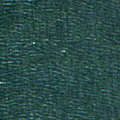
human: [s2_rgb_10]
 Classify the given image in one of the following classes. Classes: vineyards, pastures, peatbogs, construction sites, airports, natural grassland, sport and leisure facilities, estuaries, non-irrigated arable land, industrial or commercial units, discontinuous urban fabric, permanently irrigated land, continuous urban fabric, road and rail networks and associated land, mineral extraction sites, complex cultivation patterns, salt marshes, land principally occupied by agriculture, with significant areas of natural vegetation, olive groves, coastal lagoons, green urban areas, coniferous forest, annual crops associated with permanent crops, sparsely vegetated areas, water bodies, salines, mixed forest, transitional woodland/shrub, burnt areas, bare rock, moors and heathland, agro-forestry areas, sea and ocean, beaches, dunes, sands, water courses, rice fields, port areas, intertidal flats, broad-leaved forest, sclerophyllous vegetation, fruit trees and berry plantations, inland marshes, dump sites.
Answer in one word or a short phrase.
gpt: sea and ocean